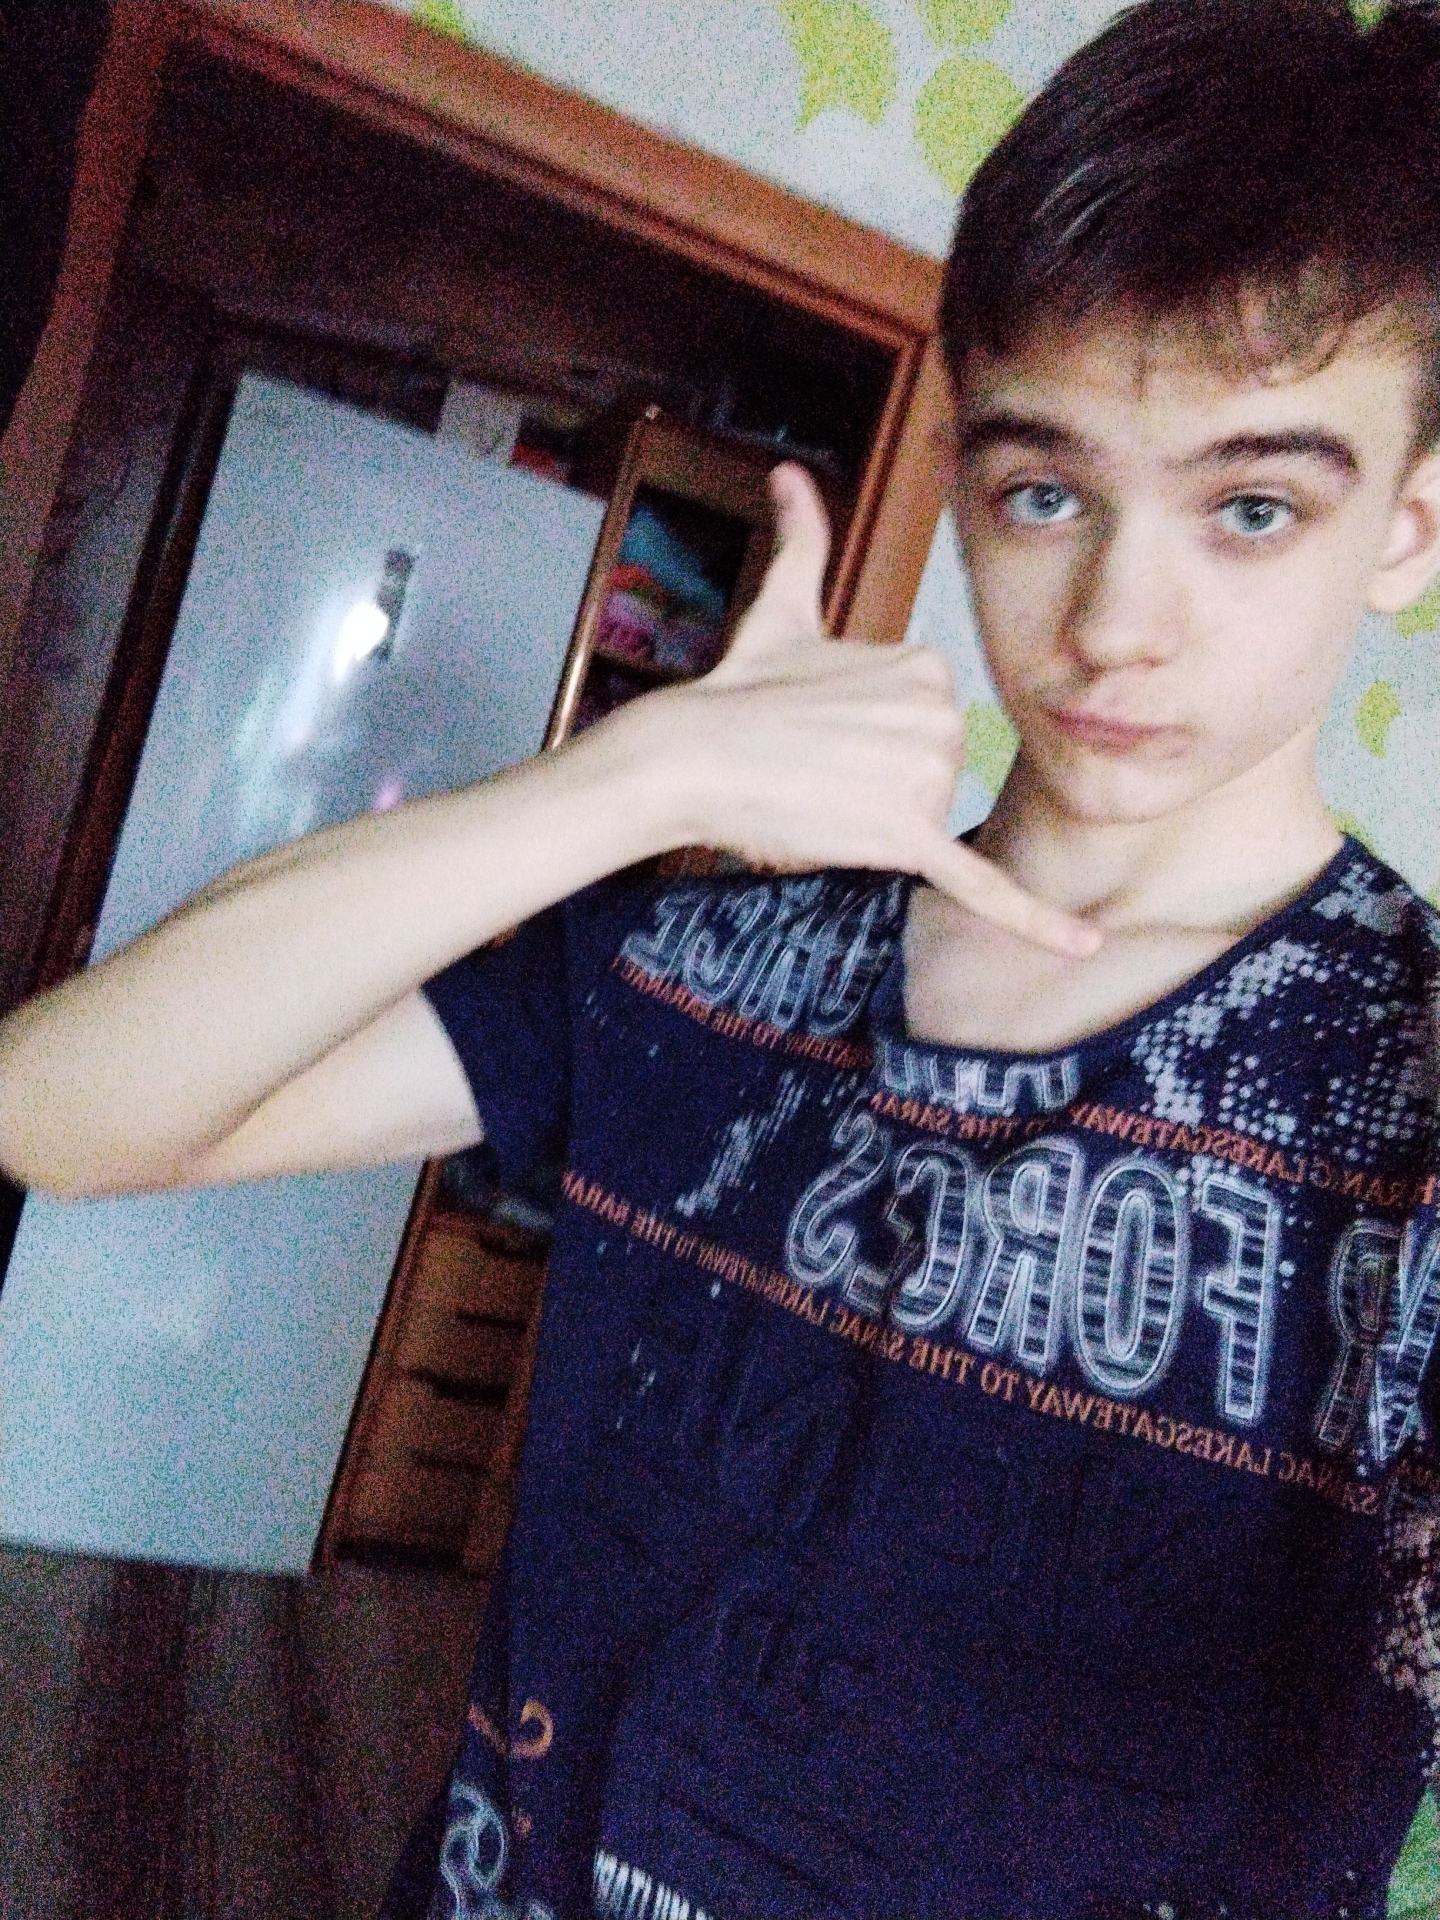
Label: noise